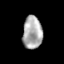
Tissue: skin
Cell type: Epithelial cells
Senescence score: 0.1816
Nuclear area (px): 629
Mean DAPI intensity: 170.456